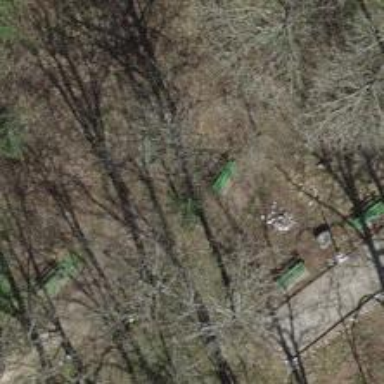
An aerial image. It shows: Bench.